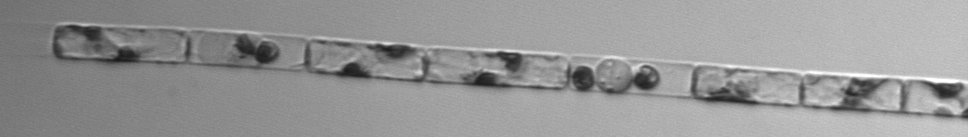
Label: Guinardia_delicatula_TAG_internal_parasite